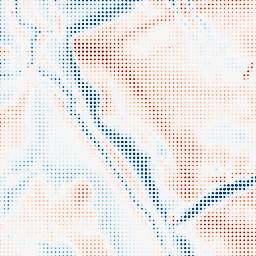
Category: multiscale
Decomposition family: dog_multiscale
Decomposition parameters: sigma_ratio: 1.6
n_scales: 5
base_sigma: 1
Upsampling method: sinc_blackman
Upsampling parameters: scale: 8
kernel_size: 4
Upsampling scale: 8